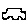
Label: car